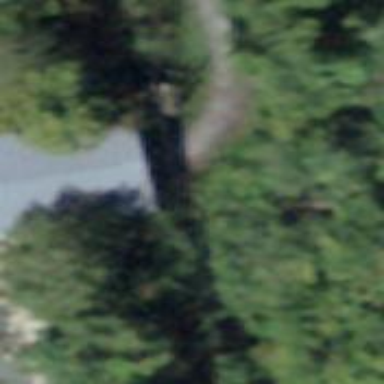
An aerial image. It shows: Path leading to bridge.